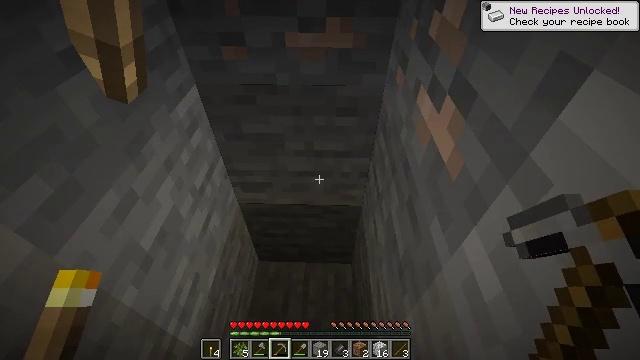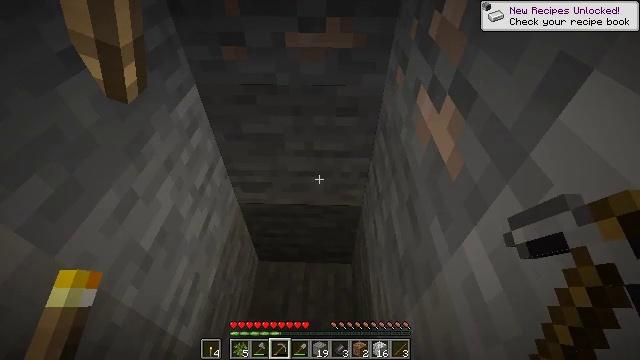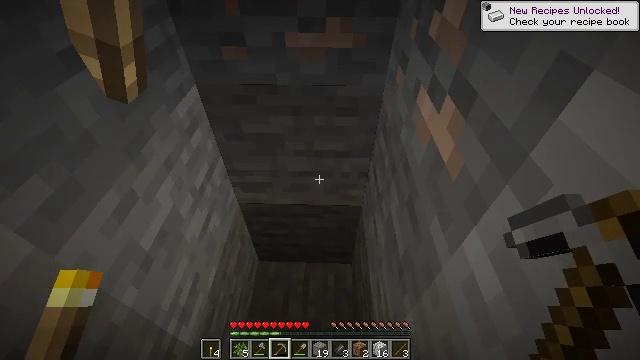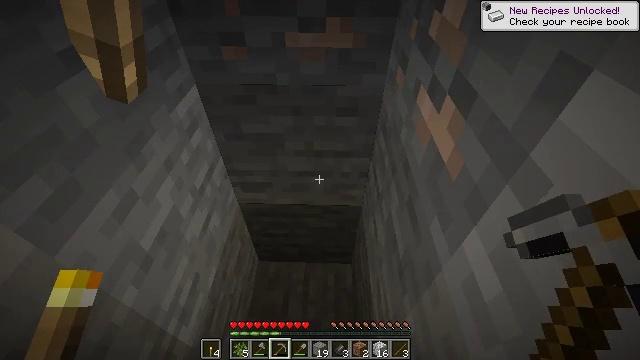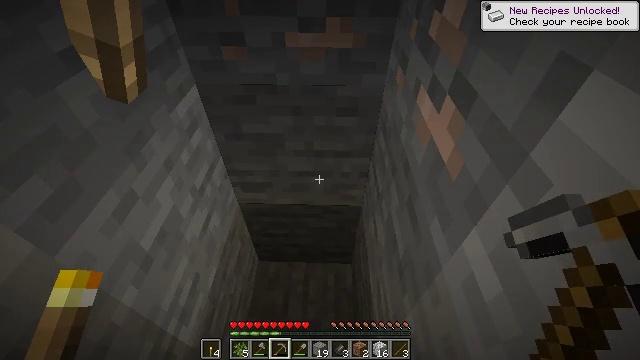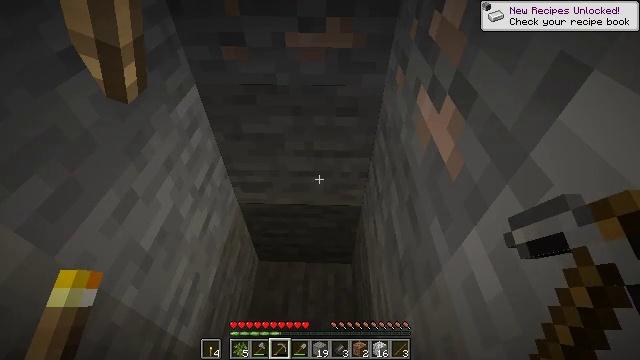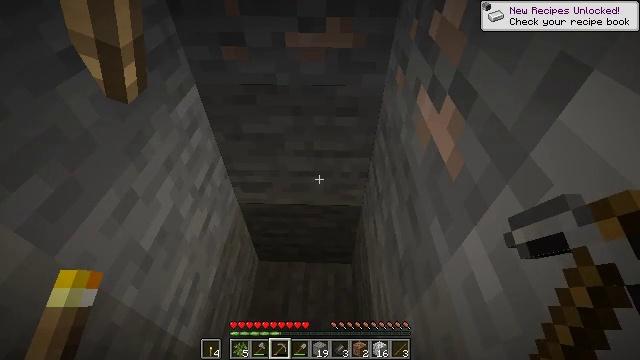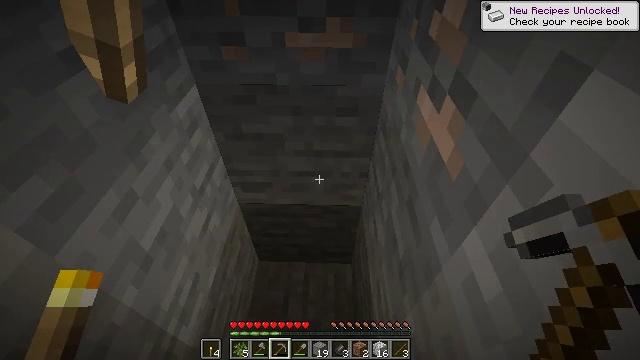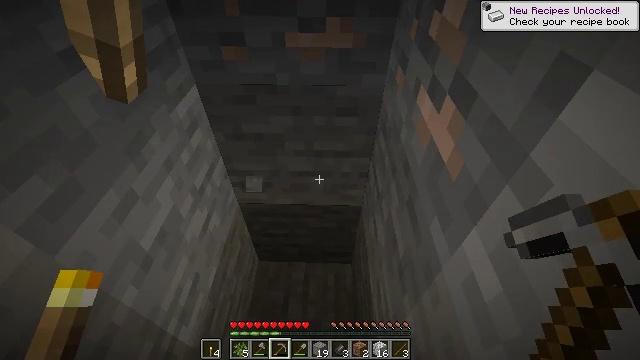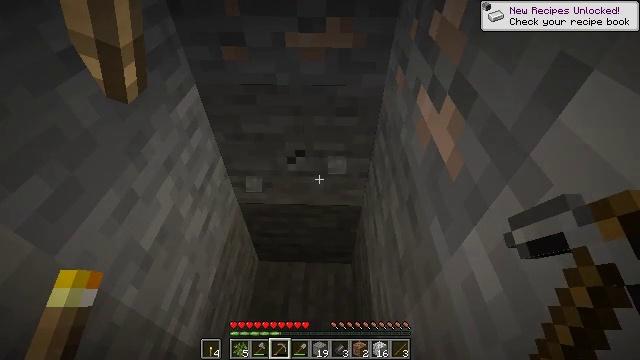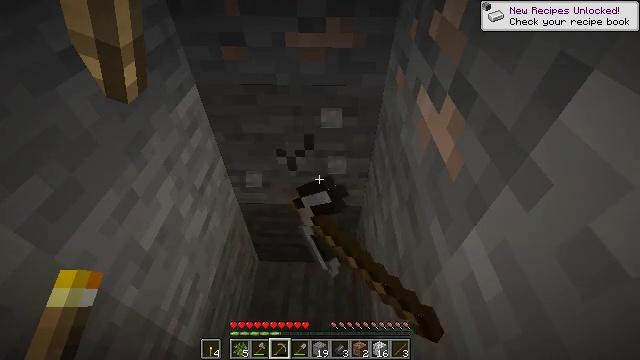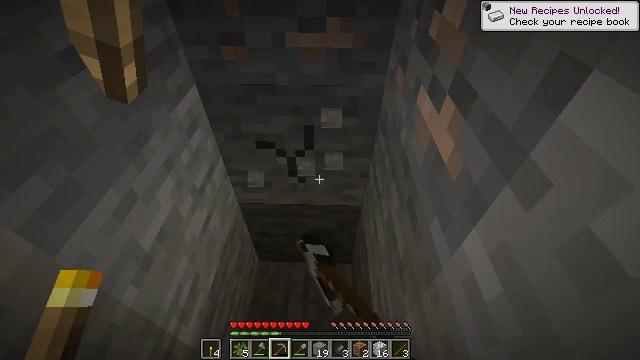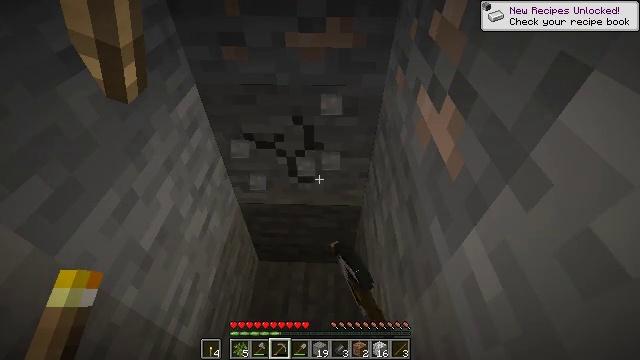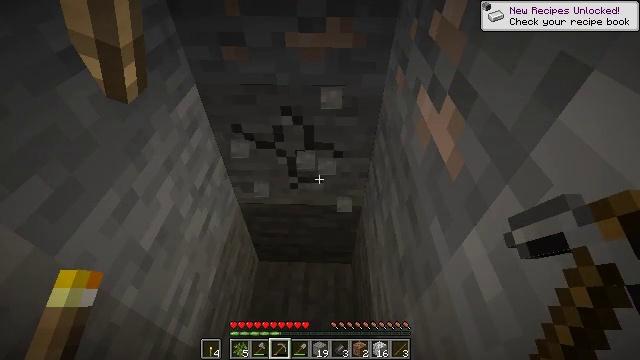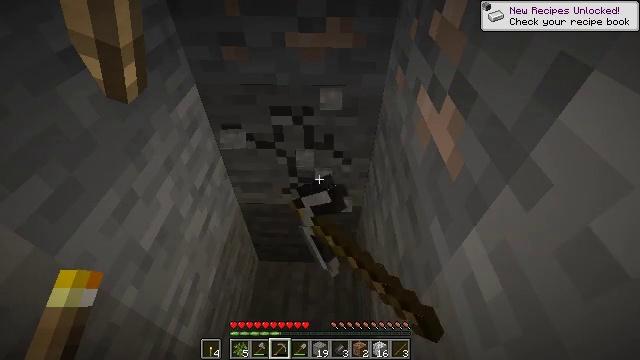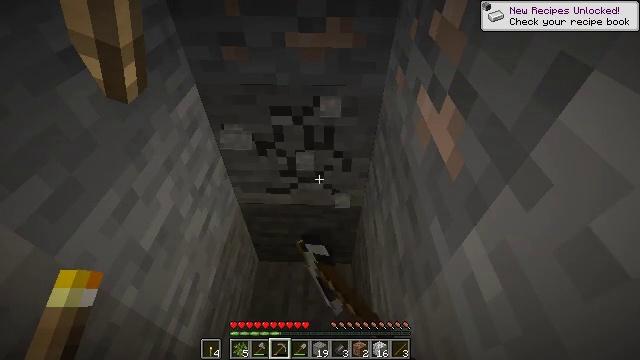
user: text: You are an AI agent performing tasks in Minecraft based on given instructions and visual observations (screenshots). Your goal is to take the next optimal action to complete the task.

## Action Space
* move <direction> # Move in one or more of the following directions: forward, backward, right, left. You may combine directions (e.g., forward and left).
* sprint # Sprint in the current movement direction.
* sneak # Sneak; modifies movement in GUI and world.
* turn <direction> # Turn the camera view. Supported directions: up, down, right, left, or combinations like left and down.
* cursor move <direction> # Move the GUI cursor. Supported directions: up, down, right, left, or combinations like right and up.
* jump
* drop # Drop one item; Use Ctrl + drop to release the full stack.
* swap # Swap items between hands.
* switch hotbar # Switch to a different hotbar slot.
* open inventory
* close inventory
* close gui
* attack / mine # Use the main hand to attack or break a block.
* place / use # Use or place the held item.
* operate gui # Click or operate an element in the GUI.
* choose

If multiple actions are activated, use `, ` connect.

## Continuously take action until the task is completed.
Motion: motion action
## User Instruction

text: Harvest stone in the caves.
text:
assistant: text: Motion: no_op
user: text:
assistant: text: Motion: no_op
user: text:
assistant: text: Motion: no_op
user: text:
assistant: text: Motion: no_op
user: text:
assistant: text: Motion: no_op
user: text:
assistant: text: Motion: no_op
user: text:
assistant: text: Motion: no_op
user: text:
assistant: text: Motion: attack / mine
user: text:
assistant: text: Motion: attack / mine
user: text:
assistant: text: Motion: attack / mine
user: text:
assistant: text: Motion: attack / mine
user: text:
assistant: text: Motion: attack / mine
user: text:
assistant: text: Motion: attack / mine
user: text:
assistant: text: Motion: attack / mine
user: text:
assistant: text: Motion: attack / mine
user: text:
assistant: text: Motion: attack / mine
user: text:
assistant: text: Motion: attack / mine
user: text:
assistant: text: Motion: attack / mine
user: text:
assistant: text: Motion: attack / mine
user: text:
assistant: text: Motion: attack / mine
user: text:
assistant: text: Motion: attack / mine
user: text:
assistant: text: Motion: attack / mine
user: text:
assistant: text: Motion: turn up, attack / mine
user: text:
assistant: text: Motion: turn up, attack / mine
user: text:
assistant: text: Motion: turn right and up, attack / mine
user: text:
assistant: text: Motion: turn right and up, attack / mine
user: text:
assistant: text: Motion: turn up, attack / mine
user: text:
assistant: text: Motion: attack / mine
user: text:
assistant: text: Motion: attack / mine
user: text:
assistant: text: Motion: attack / mine